Question: I have a checked out a project from our SVN repository and every time I try to open it, it freezes. I have tried cleaning out the Autosave Information and locked the Saved Application State folders. cleaned and re-cleaned the derivedData and so on.
The only things I didn't try are reinstalling XCode or creating a new user ... since I don't have the time to setup up everything right now.
But if everything else fails I will have to do it.
Below is a screenshot ... as soon as I click anywhere in Xcode, it freezez with the spinner going on like a madman. Xcode version: 4.6.1
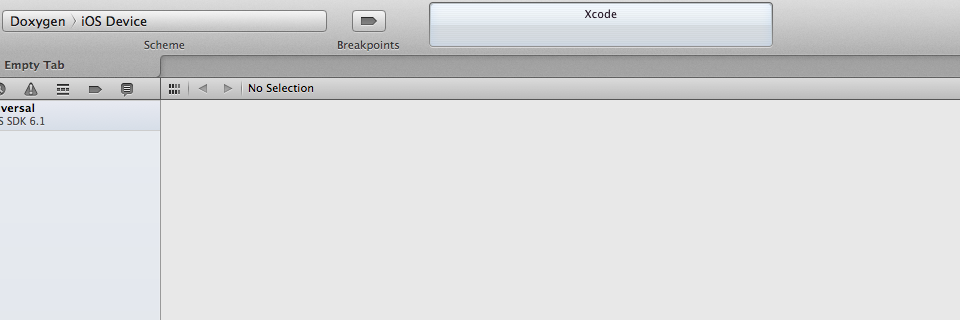
Answer: solved it ... <URL>
'''
defaults write com.apple.dt.XCode IDEIndexDisable 1
'''
put this in your terminal. It will disable autocomplete and jump to definition though